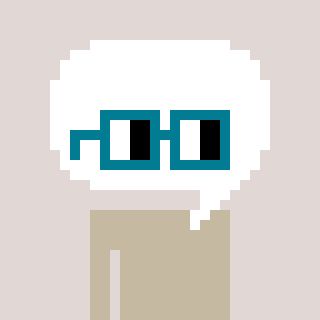
a pixel art character with square dark green glasses, a speech bubble-shaped head and a red-colored body on a warm background